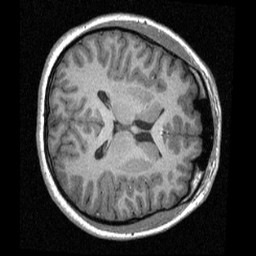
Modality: T1w
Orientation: axial
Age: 19
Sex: female